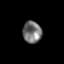
Tissue: skin
Cell type: Epithelial cells
Senescence score: 0.2706
Nuclear area (px): 400
Mean DAPI intensity: 116.525